Question: I am trying to make what I thought would be a simple Panel in WPF, which has the following properties:
- If the combined heights of the children are less than the available height, then all children are displayed at their desired height.- If the combined heights of the children are greater than the available height, all children are reduced by the same percentage height in order to fit.
My panel looks like this:
'''
public class MyStackPanel : Panel
{
protected override Size MeasureOverride(Size availableSize)
{
Size requiredSize = new Size();
foreach (UIElement e in InternalChildren)
{
e.Measure(availableSize);
requiredSize.Height += e.DesiredSize.Height;
requiredSize.Width = Math.Max(requiredSize.Width, e.DesiredSize.Width);
}
return new Size(
Math.Min(availableSize.Width, requiredSize.Width),
Math.Min(availableSize.Height, requiredSize.Height));
}
protected override Size ArrangeOverride(Size finalSize)
{
double requiredHeight = 0;
foreach (UIElement e in InternalChildren)
{
requiredHeight += e.DesiredSize.Height;
}
double scale = 1;
if (requiredHeight > finalSize.Height)
{
scale = finalSize.Height / requiredHeight;
}
double y = 0;
foreach (UIElement e in InternalChildren)
{
double height = e.DesiredSize.Height * scale;
e.Arrange(new Rect(0, y, finalSize.Width, height));
y += height;
}
return finalSize;
}
}
'''
My test XAML looks like this:
'''
<Window x:Class="WpfApplication1.MainWindow"
xmlns="http://schemas.microsoft.com/winfx/2006/xaml/presentation"
xmlns:x="http://schemas.microsoft.com/winfx/2006/xaml"
xmlns:sys="clr-namespace:System;assembly=mscorlib"
xmlns:local="clr-namespace:WpfApplication1"
Title="MainWindow" Height="300" Width="300">
<Window.Resources>
<x:Array x:Key="Items" Type="{x:Type sys:String}">
<sys:String>Item1</sys:String>
<sys:String>Item2</sys:String>
<sys:String>Item3</sys:String>
<sys:String>Item4</sys:String>
</x:Array>
</Window.Resources>
<local:MyStackPanel>
<ListBox ItemsSource="{StaticResource Items}"/>
<ListBox ItemsSource="{StaticResource Items}"/>
<ListBox ItemsSource="{StaticResource Items}"/>
<ListBox ItemsSource="{StaticResource Items}"/>
<ListBox ItemsSource="{StaticResource Items}"/>
</local:MyStackPanel>
</Window>
'''
But the output looks like this:

As you can see, the items are clipping - the list boxes should be displaying scroll bars. The child items are not respecting the size given to them in the arrange pass.
From my investigations it seems that .
However, I cannot do this because .
It seems like a chicken and egg situation. Is layout in WPF broken? Surely the measure pass should be just that, a pass?
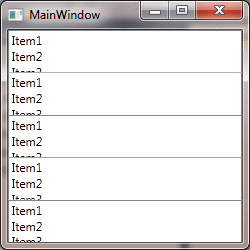
Answer: The problem in your case is that you pass all the available space to each child to its 'Measure' call ('e.Measure(availableSize)'). But you need to pass only the portion of the space that you actually going to give them. Like this:
'''
protected override Size MeasureOverride(Size availableSize)
{
Size requiredSize = new Size();
var itemAvailableSize = new Size(availableSize.Width, availableSize.Height / InternalChildren.Count);
foreach (UIElement e in InternalChildren)
{
e.Measure(itemAvailableSize);
requiredSize.Height += e.DesiredSize.Height;
requiredSize.Width = Math.Max(requiredSize.Width, e.DesiredSize.Width);
}
return new Size(
Math.Min(availableSize.Width, requiredSize.Width),
Math.Min(availableSize.Height, requiredSize.Height));
}
'''
In case when the size that you are planning to give each individual item is not easily calculated based on 'availableSize' and depends on other items desired size, you can do the first round of measuring on all items passing 'double.PositiveInfinity' as 'Height'. After that you will know how big each items wants to be and you can calculate how much space you are actually going to give to each item. Then you need to call Measure with the calculated space once again.
Here is an example:
'''
protected override Size MeasureOverride(Size availableSize)
{
var requiredSize = new Size();
double allItemsHeight = 0;
foreach (UIElement e in InternalChildren)
{
e.Measure(new Size(availableSize.Width, double.PositiveInfinity));
allItemsHeight += e.DesiredSize.Height;
}
double scale = 1;
if (allItemsHeight > availableSize.Height)
{
scale = availableSize.Height / allItemsHeight;
}
foreach (UIElement e in InternalChildren)
{
double height = e.DesiredSize.Height * scale;
e.Measure(new Size(availableSize.Width, height));
requiredSize.Height += e.DesiredSize.Height;
requiredSize.Width = Math.Max(requiredSize.Width, e.DesiredSize.Width);
}
return new Size(
Math.Min(availableSize.Width, requiredSize.Width),
Math.Min(availableSize.Height, requiredSize.Height));
}
'''